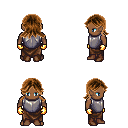
a pixel art fantasy rpg character, male body template, human, dark skin, steel chest armor, robe skirt, brown loose hair, gold gloves, brown shoes, four views (front, back, left, right), 2x2 character sprite sheet, small pixel art, hard edges, no anti-aliasing